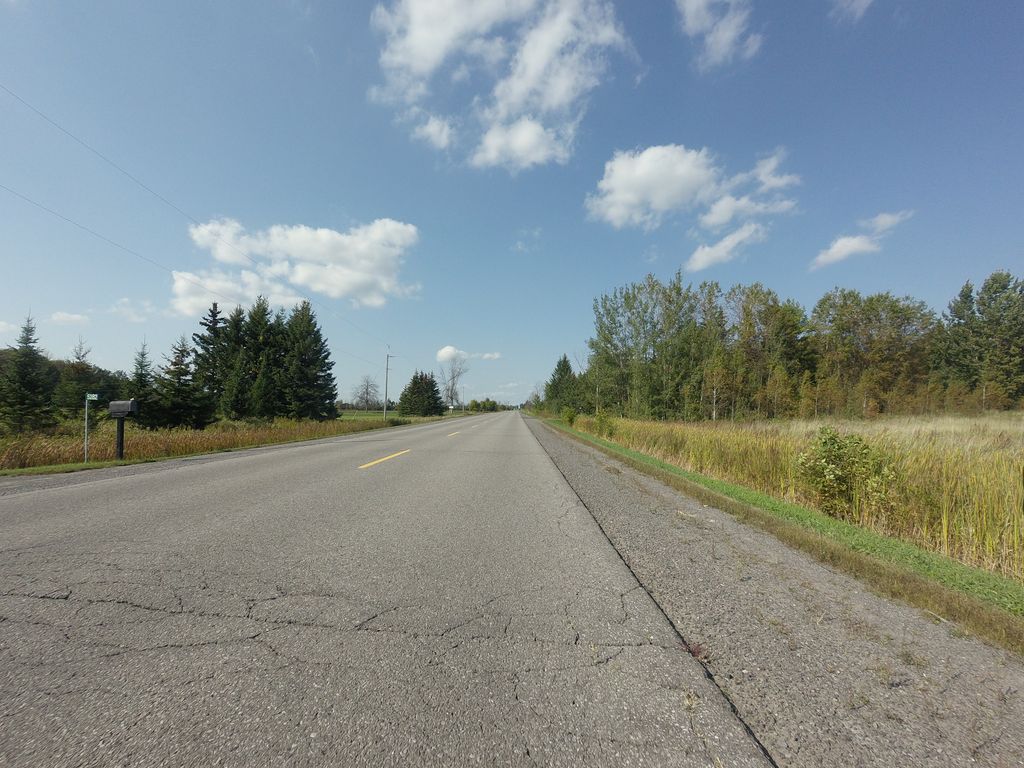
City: ottawa-gatineau